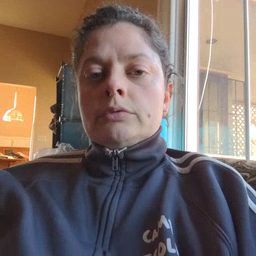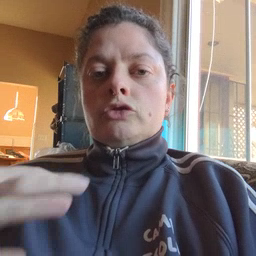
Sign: hear